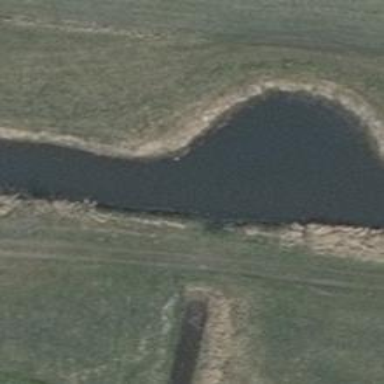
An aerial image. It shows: Culvert tunnel.